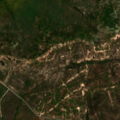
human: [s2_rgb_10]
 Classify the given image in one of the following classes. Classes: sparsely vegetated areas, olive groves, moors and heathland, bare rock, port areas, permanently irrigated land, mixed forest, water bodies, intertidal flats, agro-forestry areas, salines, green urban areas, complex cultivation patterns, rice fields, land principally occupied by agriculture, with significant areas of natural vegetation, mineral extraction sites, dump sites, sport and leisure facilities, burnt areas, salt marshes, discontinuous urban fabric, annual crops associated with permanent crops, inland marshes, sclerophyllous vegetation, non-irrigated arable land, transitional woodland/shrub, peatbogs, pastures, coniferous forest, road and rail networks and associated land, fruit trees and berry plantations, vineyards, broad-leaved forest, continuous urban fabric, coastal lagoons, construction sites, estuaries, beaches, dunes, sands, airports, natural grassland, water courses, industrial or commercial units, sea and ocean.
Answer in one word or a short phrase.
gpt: non-irrigated arable land, annual crops associated with permanent crops, broad-leaved forest